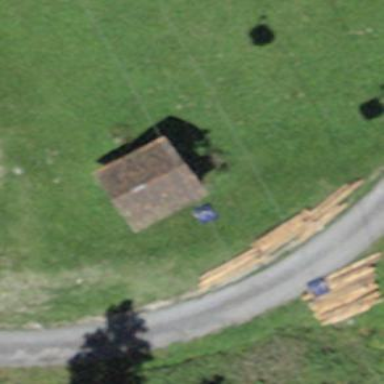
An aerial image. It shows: Shed.